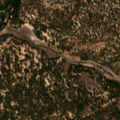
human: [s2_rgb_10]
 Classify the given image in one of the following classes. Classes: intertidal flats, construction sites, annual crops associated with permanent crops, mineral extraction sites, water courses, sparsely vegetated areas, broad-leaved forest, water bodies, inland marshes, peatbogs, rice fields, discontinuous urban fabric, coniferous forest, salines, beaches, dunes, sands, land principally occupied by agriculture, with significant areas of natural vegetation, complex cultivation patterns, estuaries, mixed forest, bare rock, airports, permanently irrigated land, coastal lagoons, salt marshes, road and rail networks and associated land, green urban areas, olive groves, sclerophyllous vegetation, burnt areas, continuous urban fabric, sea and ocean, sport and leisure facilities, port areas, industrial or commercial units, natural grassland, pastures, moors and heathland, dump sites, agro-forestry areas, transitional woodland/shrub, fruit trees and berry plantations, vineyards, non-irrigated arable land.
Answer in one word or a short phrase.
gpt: permanently irrigated land, broad-leaved forest, coniferous forest, mixed forest, transitional woodland/shrub